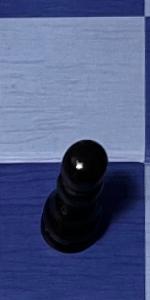
Label: Pawn_Black